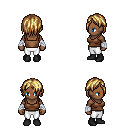
a pixel art fantasy rpg character, female body template, human, dark skin, brown pirate shirt, white pants, blonde bangs hairstyle, white cloth bandages, black shoes, four views (front, back, left, right), 2x2 character sprite sheet, small pixel art, hard edges, no anti-aliasing